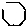
Label: hexagon